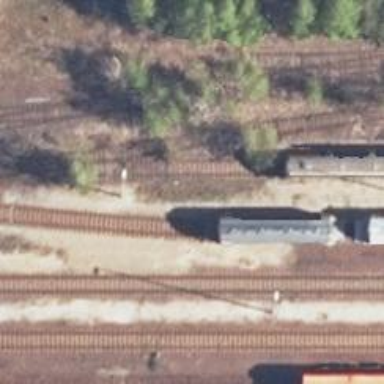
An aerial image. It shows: Disused railway yard.